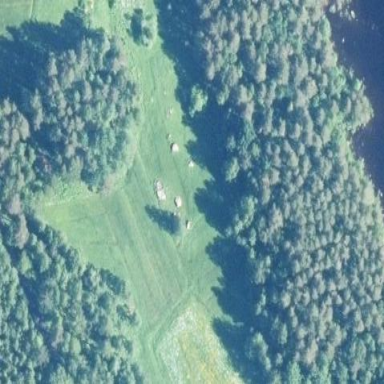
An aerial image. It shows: Beautiful meadow.